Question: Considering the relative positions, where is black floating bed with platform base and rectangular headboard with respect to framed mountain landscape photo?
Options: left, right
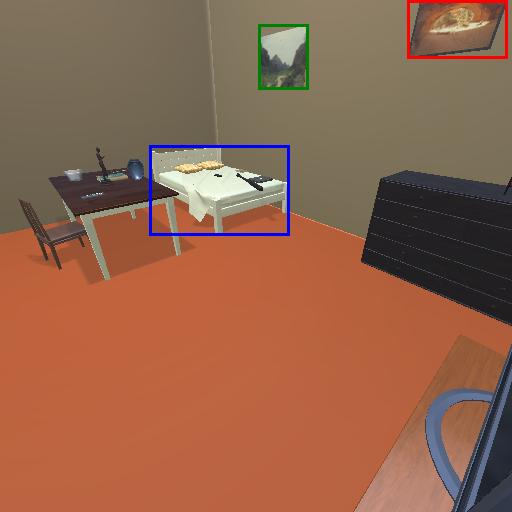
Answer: left